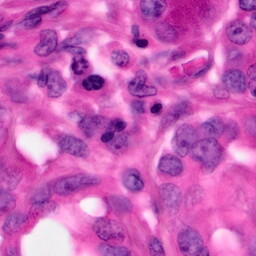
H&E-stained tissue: Pancreatic